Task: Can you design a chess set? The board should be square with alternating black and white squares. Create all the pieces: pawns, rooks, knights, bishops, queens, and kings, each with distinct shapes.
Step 5387:
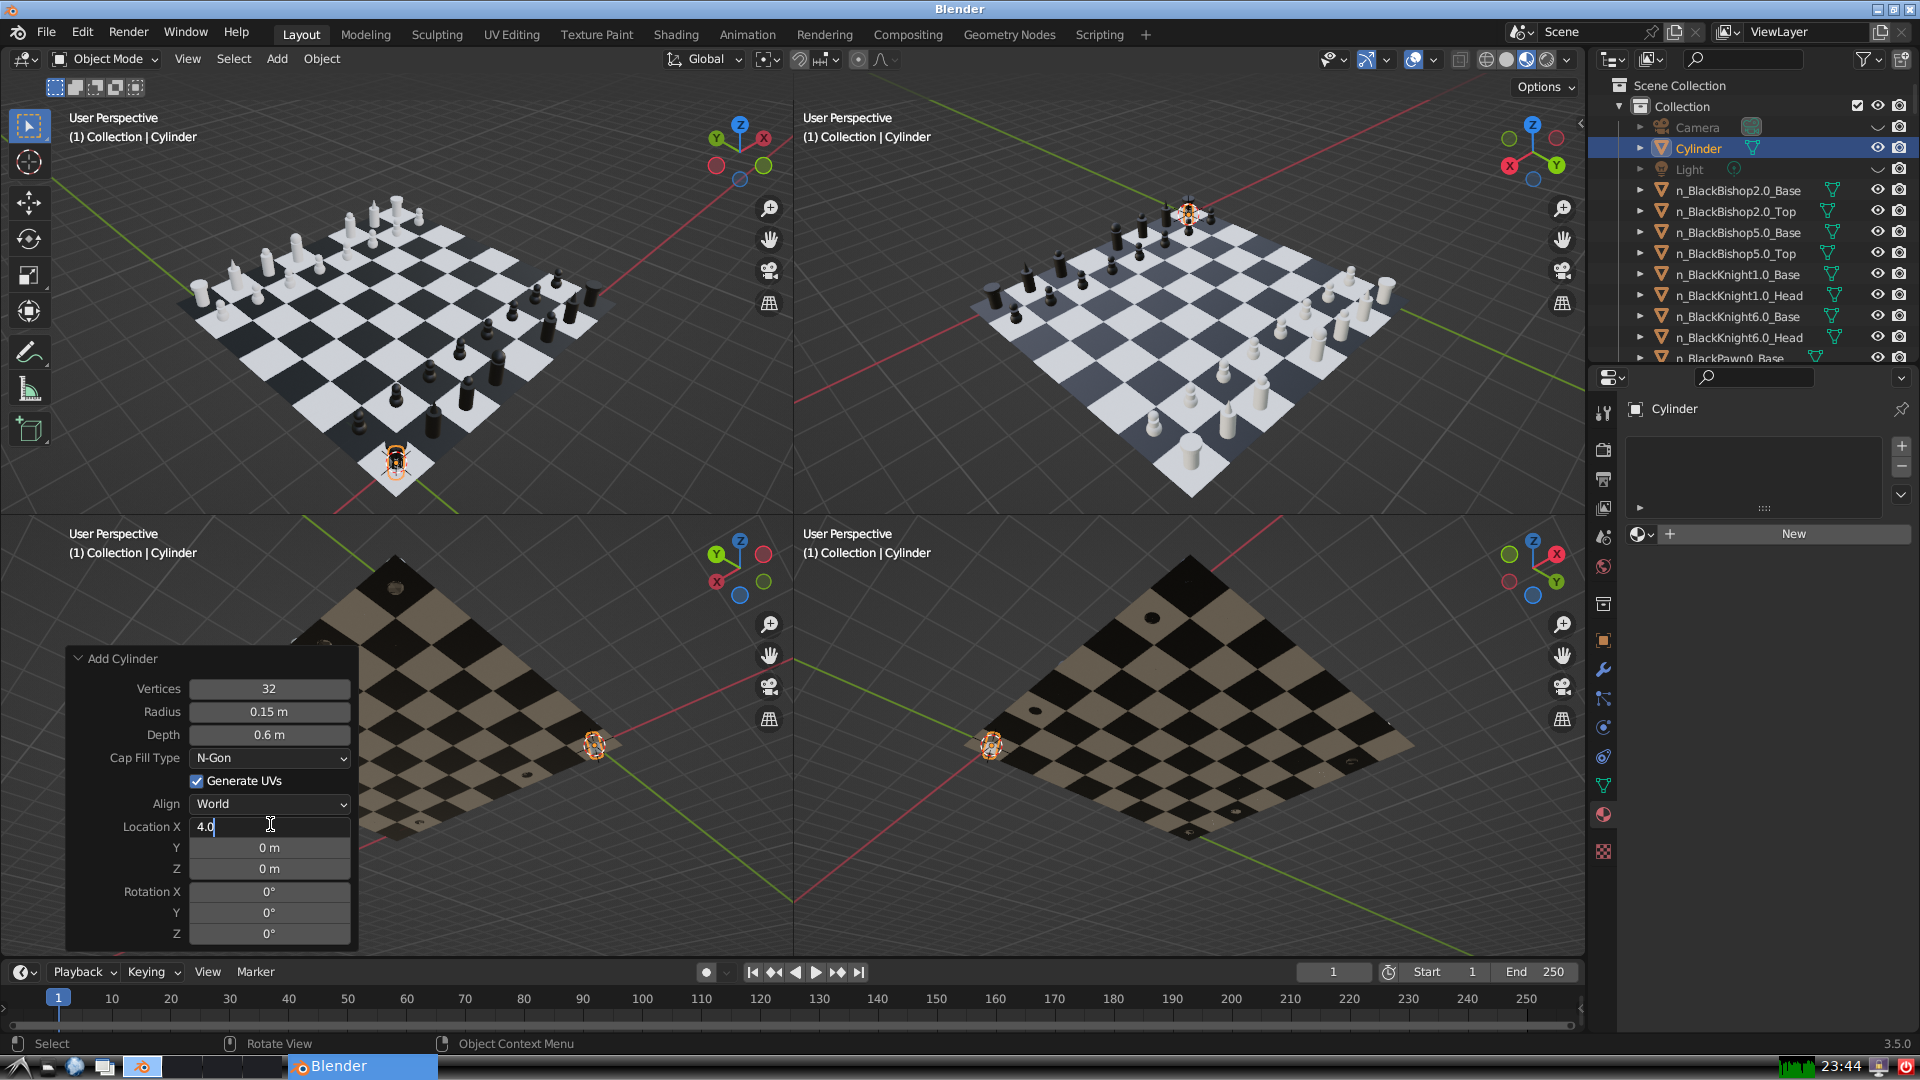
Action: {"key_press": ['Return']}